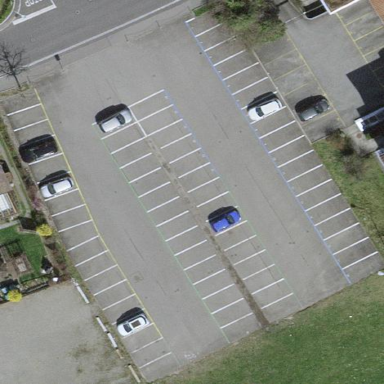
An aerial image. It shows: Parking area with surface.